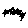
Label: star